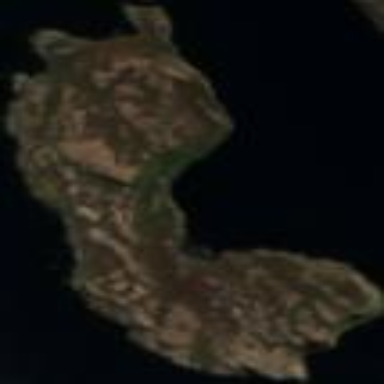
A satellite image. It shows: Island with natural coastline.